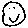
Label: smiley face